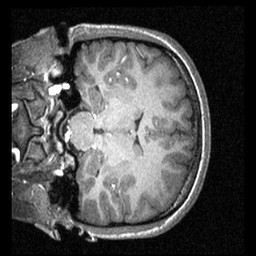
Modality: T1w
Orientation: coronal
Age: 14
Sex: female